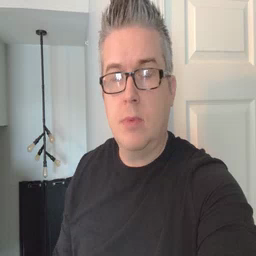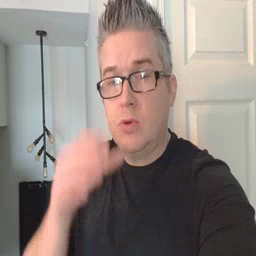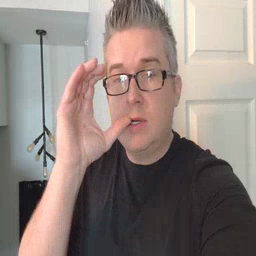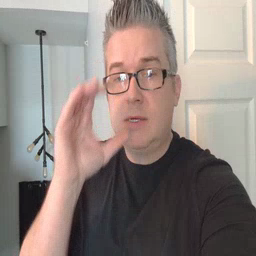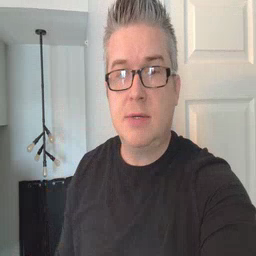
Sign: drink